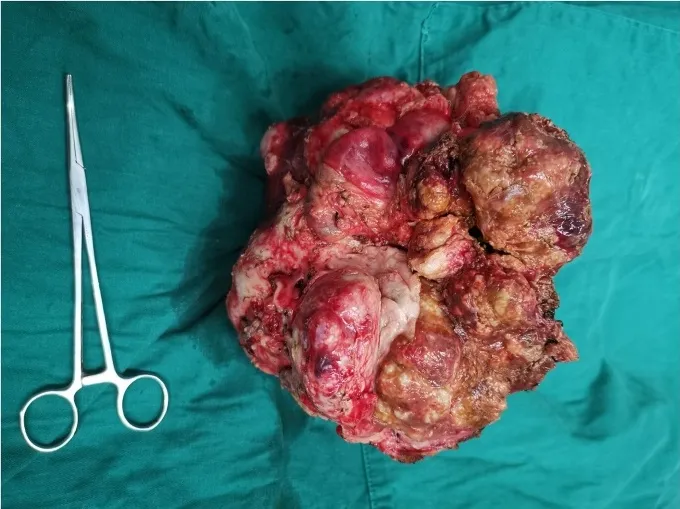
B; The resected specimen.
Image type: medical_photograph (other_medical_photograph)